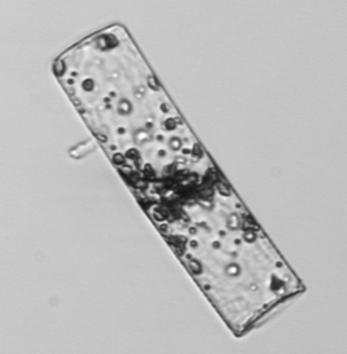
Label: Guinardia_flaccida